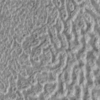
Label: not_dusty